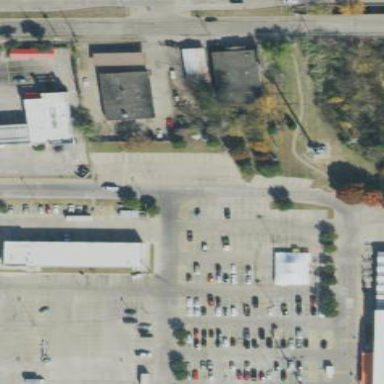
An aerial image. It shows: Retail area.